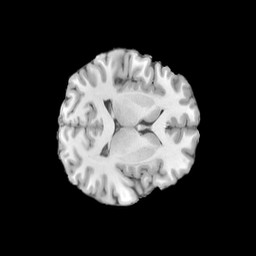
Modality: T1w
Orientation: axial